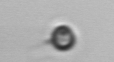
Label: Acanthoica_quattrospina